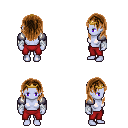
a pixel art fantasy rpg character, female body template, dark elf, purple skin, steel arm armor, red pants, brown long hairstyle, gold tiara, white cloth bandages, four views (front, back, left, right), 2x2 character sprite sheet, small pixel art, hard edges, no anti-aliasing